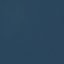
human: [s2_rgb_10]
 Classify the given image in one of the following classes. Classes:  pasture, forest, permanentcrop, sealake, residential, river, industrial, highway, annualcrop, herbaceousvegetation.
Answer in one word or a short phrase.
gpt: SeaLake